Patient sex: M
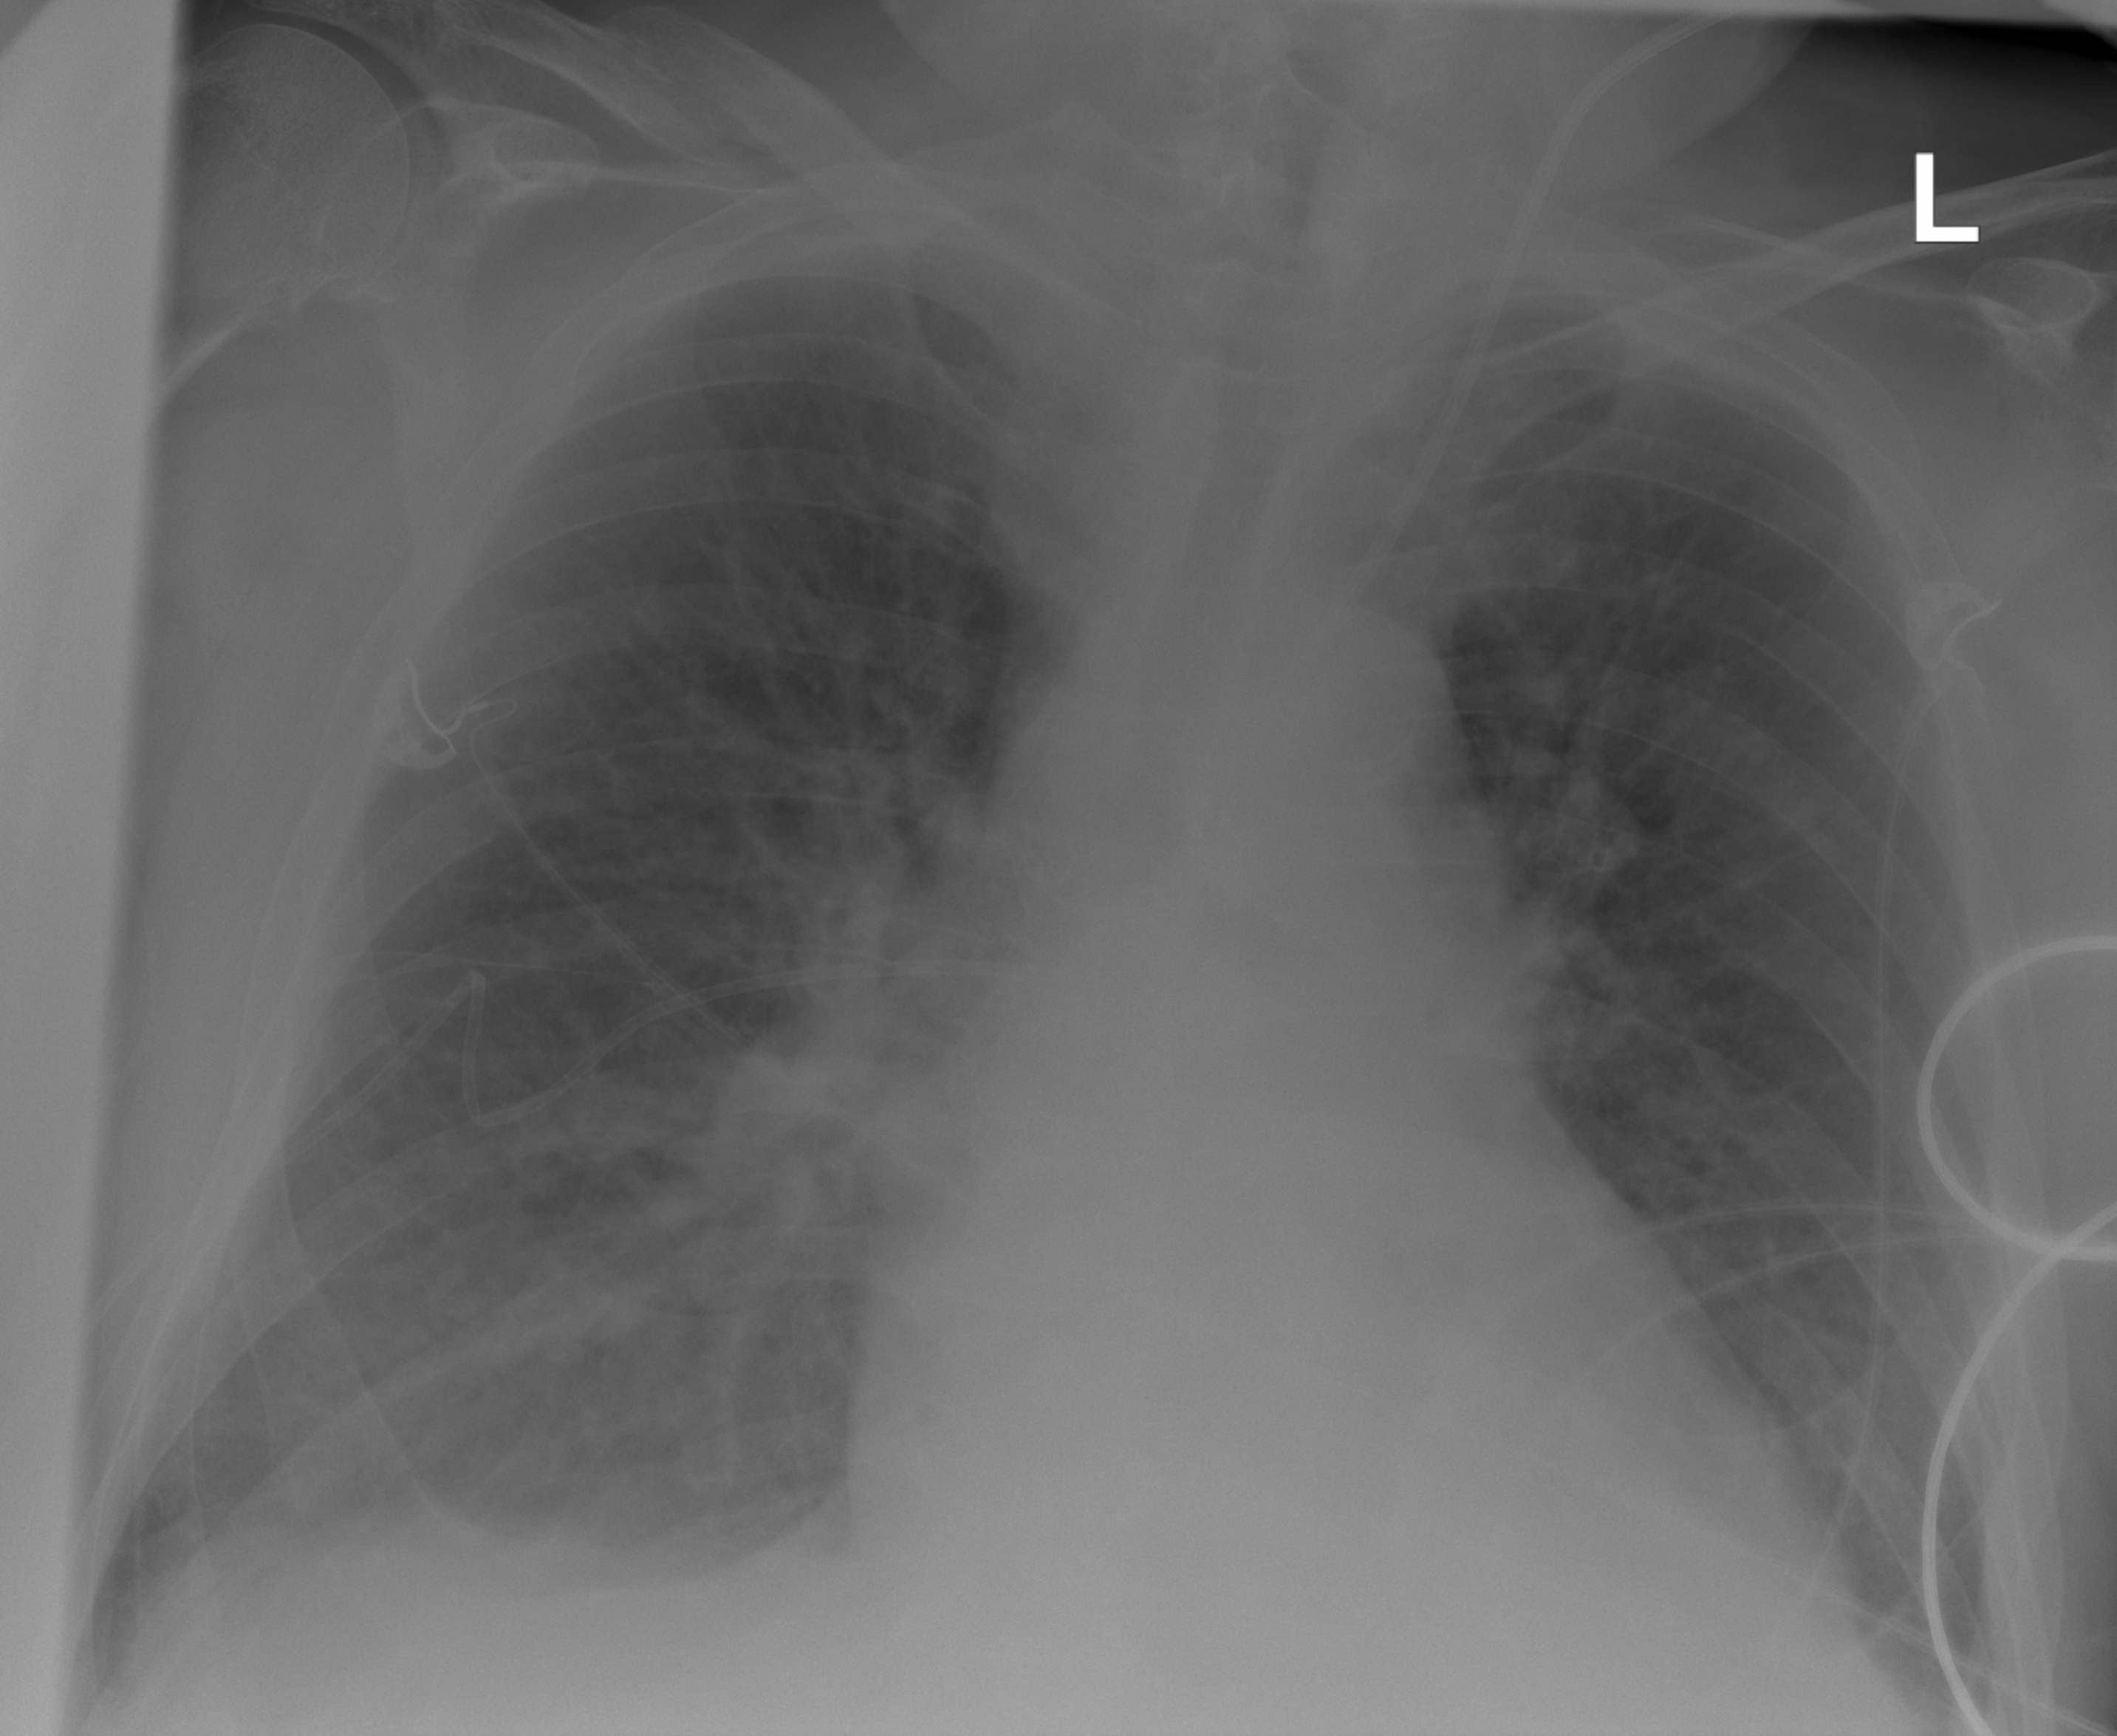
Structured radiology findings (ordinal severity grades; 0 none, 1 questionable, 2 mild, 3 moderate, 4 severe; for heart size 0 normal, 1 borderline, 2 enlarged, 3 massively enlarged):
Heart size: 2
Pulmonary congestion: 0
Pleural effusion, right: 0
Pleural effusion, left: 0
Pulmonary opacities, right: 2
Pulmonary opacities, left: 0
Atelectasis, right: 2
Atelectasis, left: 0